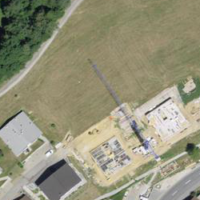
EUNIS habitat code: 55
Species observed at this site:
Phyteuma betonicifolium